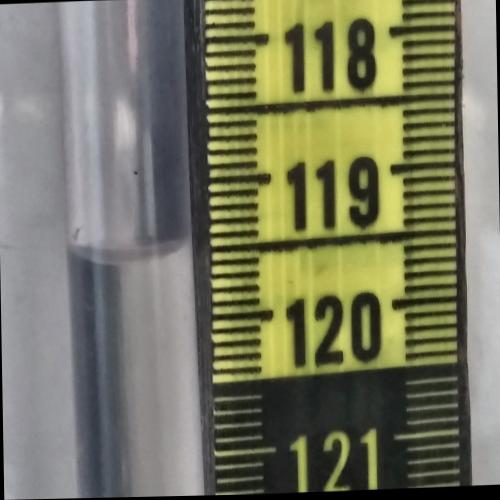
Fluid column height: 119.5 cm